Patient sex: M
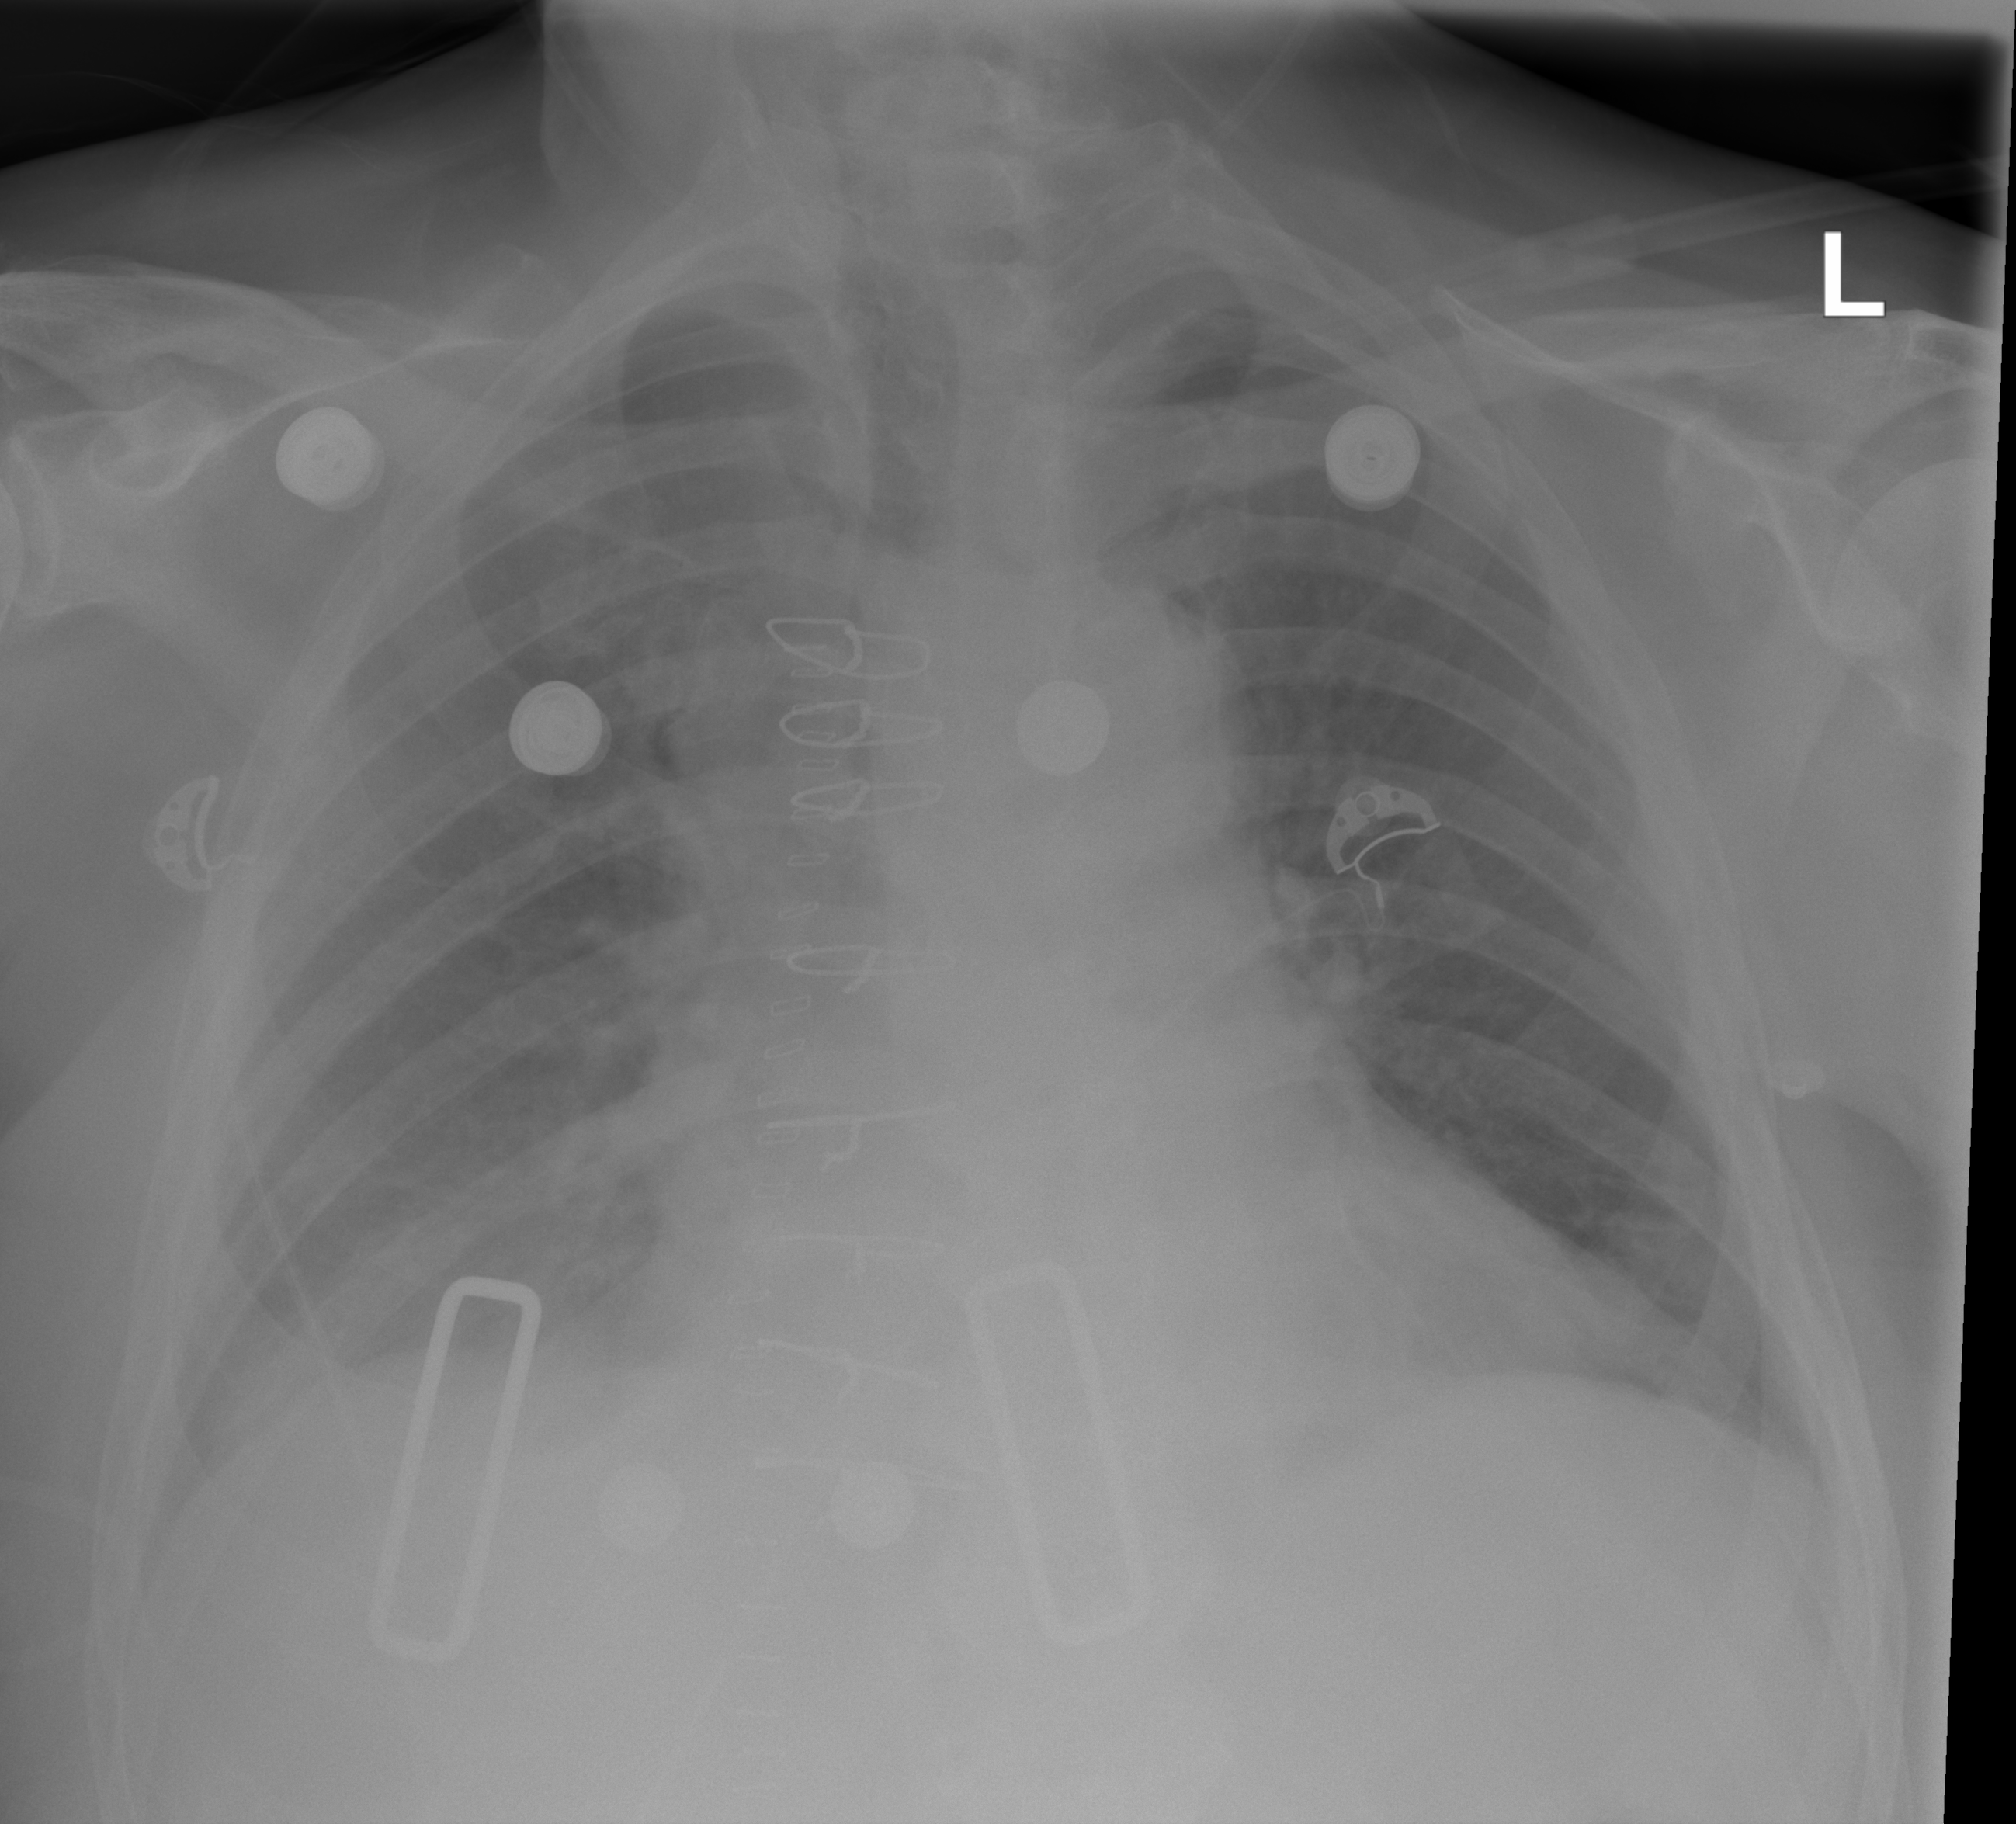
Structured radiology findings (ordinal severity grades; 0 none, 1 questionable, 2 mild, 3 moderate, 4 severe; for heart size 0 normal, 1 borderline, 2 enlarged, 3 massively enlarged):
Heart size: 2
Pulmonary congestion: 2
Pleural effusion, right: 0
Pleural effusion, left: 3
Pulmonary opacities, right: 0
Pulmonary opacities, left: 0
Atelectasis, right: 0
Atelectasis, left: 2